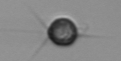
Label: Acanthoica_quattrospina